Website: walmart
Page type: payment
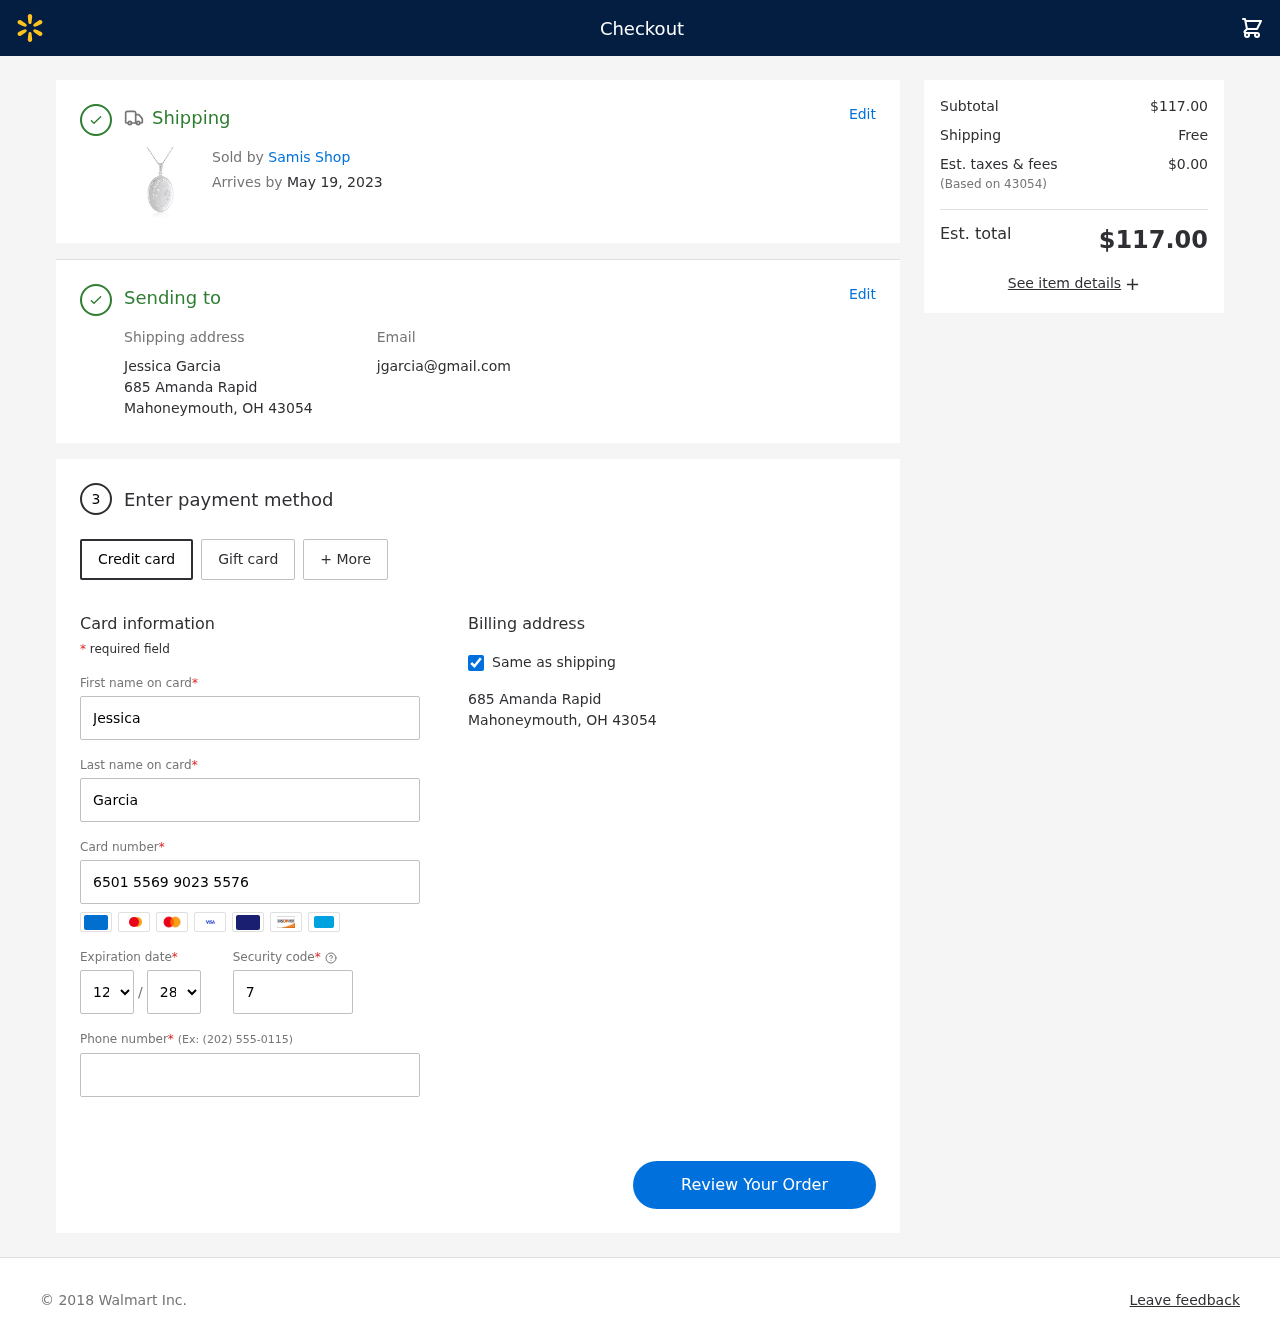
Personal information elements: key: PII_CARD_CVV
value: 702
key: PII_CARD_EXPIRY_MONTH
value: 12
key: PII_CARD_EXPIRY_YEAR
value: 28
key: PII_CARD_NUMBER
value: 6501 5569 9023 5576
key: PII_CITY_STATE_ZIP
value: Mahoneymouth, OH 43054
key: PII_EMAIL
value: jgarcia@gmail.com
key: PII_FIRSTNAME
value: Jessica
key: PII_FULLNAME
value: Jessica Garcia
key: PII_LASTNAME
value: Garcia
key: PII_PHONE
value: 9549899529
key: PII_POSTCODE
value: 43054
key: PII_STREET
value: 685 Amanda Rapid
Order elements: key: ORDER_DELIVERY_DATE
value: May 19, 2023
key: ORDER_SUBTOTAL
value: $117.00
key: ORDER_SHIPPING_COST
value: Free
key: ORDER_TAX
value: $0.00
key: ORDER_TOTAL
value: $117.00